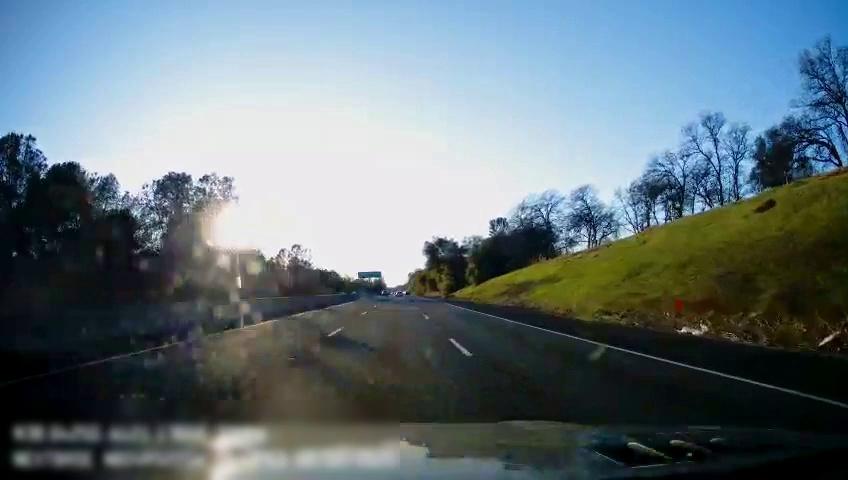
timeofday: Day
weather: Cloudy
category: Drivable Space
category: Vehicles | SUV
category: Vehicles | Car
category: Lanes | Alternate Lane
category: Lanes | Current Lane
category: Lanes | Current Lane
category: Lanes | Alternate Lane
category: Traffic | Signs